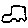
Label: car